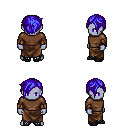
a pixel art fantasy rpg character, male body template, dark elf, purple skin, brown long-sleeve shirt, robe skirt, blue pixie cut hairstyle, cloth bracers, ghillies, four views (front, back, left, right), 2x2 character sprite sheet, small pixel art, hard edges, no anti-aliasing